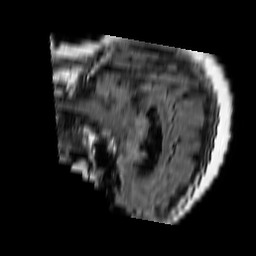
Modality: FLAIR
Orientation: sagittal
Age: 62
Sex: female
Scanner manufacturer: philips
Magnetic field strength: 1.5 T
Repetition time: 11 s
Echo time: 0.14 s